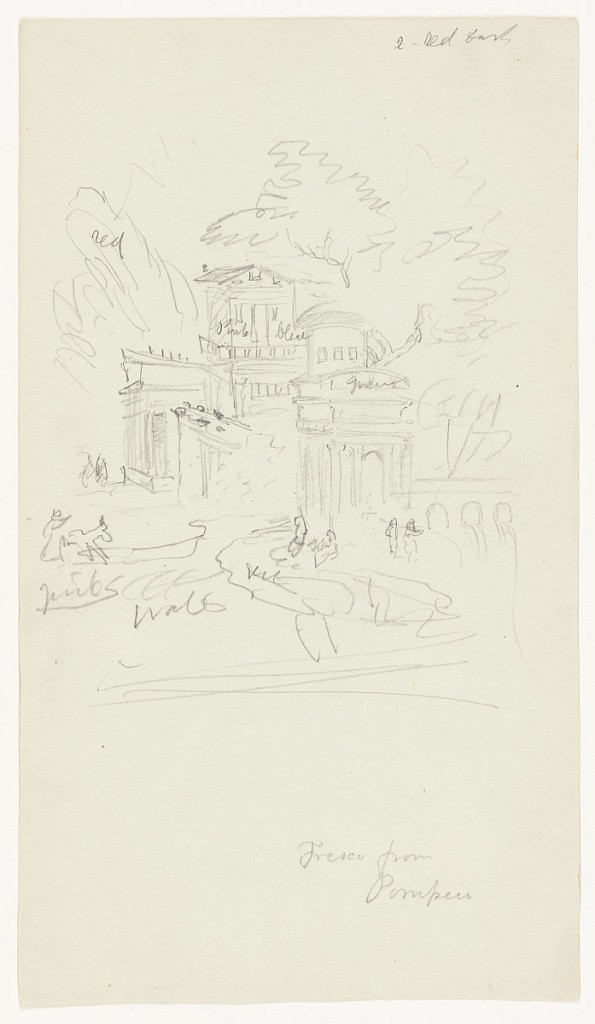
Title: Sketch of a Fresco from Pompeii
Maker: Frederic Edwin Church, American, 1826–1900
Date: April 1869
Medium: Graphite on gray-green wove paper
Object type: Drawing
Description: Sketch of a fresco in Pompeii, Italy, depicting a group of tighly huddled classical Roman buildings surrounded by trees and other vegetation. In foreground, several loosely-rendered figures are visible. At right, a three-arched bridge spans a rushing cascade.